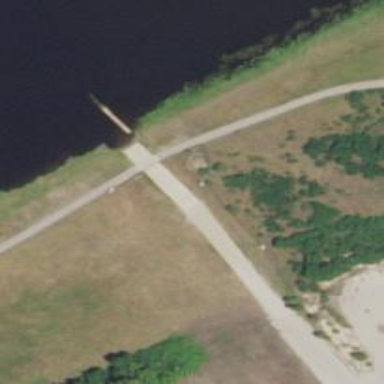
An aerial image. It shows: This slipway is service road leading to leisure land area.